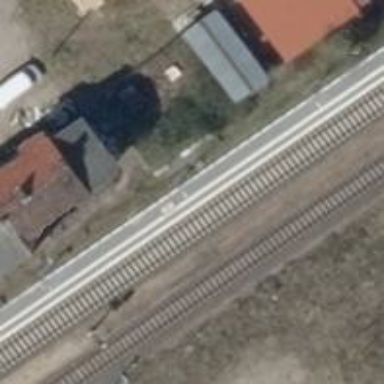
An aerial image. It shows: Stop position for public transport on the railway.